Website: home-depot
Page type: account-selection
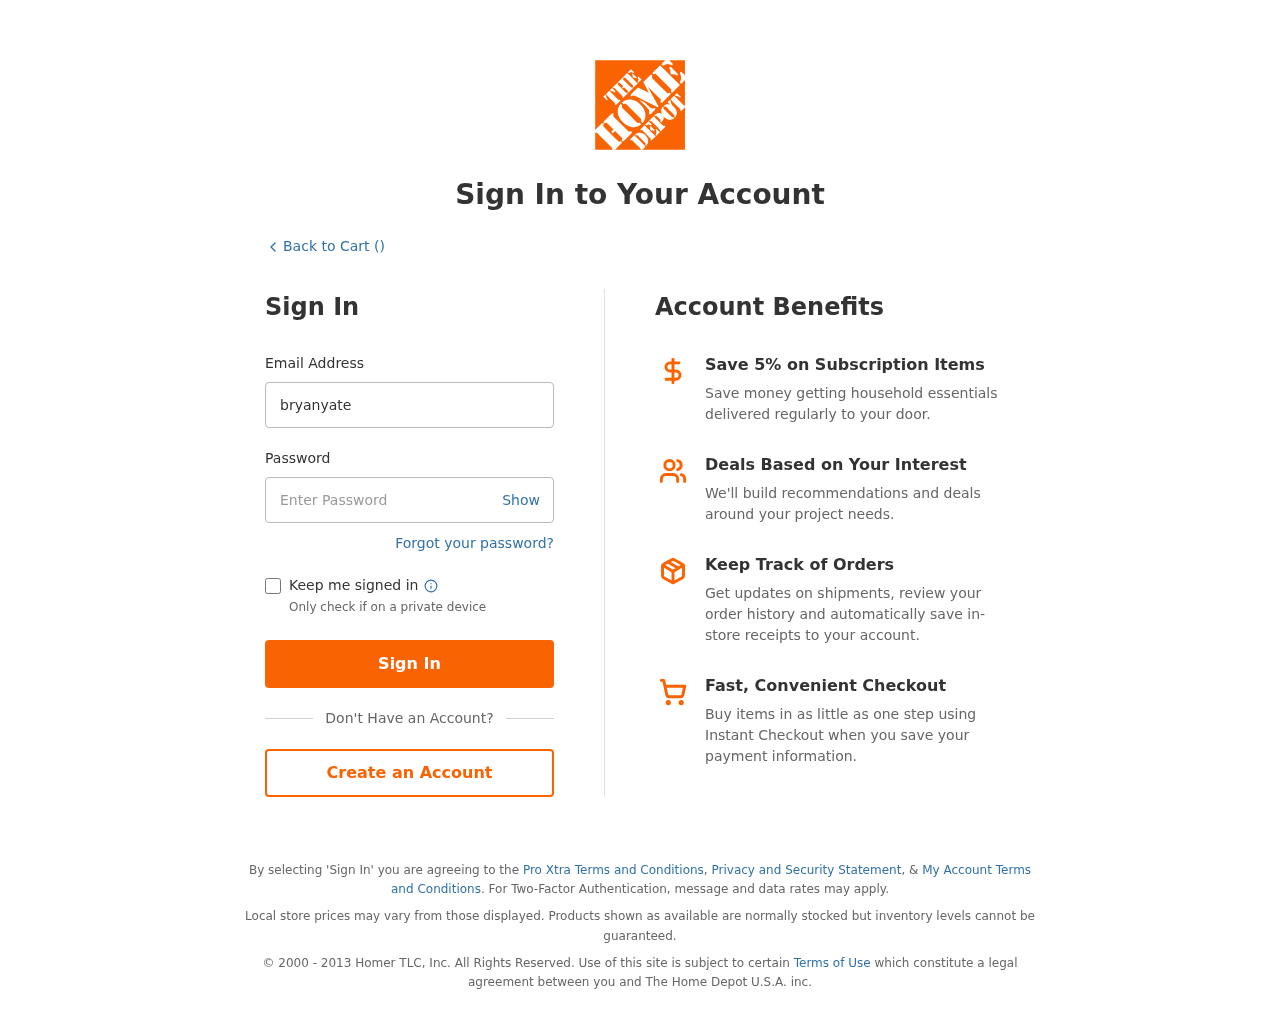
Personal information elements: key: PII_LOGIN_USERNAME
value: bryanyates13